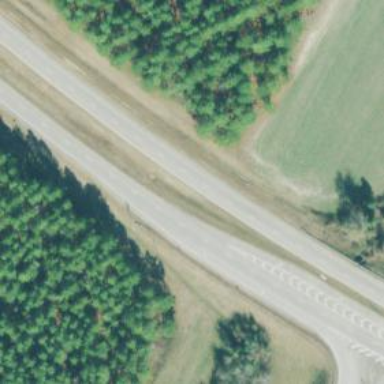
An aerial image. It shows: Primary highway.